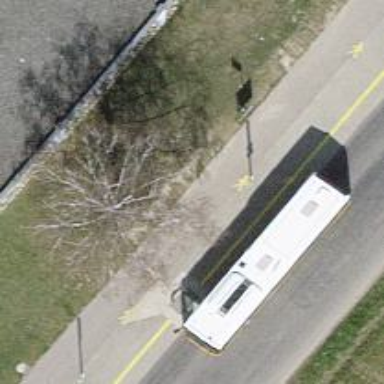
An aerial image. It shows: Bus stop with platform for public transport.